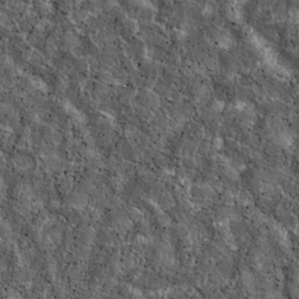
Label: non_frost